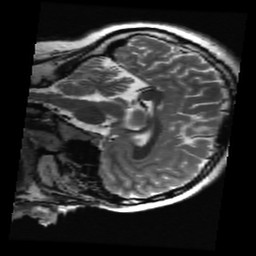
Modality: T2w
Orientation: sagittal
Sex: female
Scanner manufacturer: ge
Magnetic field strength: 3 T
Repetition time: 5 s
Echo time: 0.09862 s